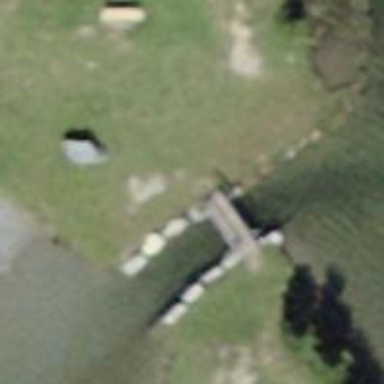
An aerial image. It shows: Cantilever bridge with beam structure over path.